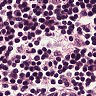
Metastatic tissue present: no